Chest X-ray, PA view. Patient: 46 years old, sex F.
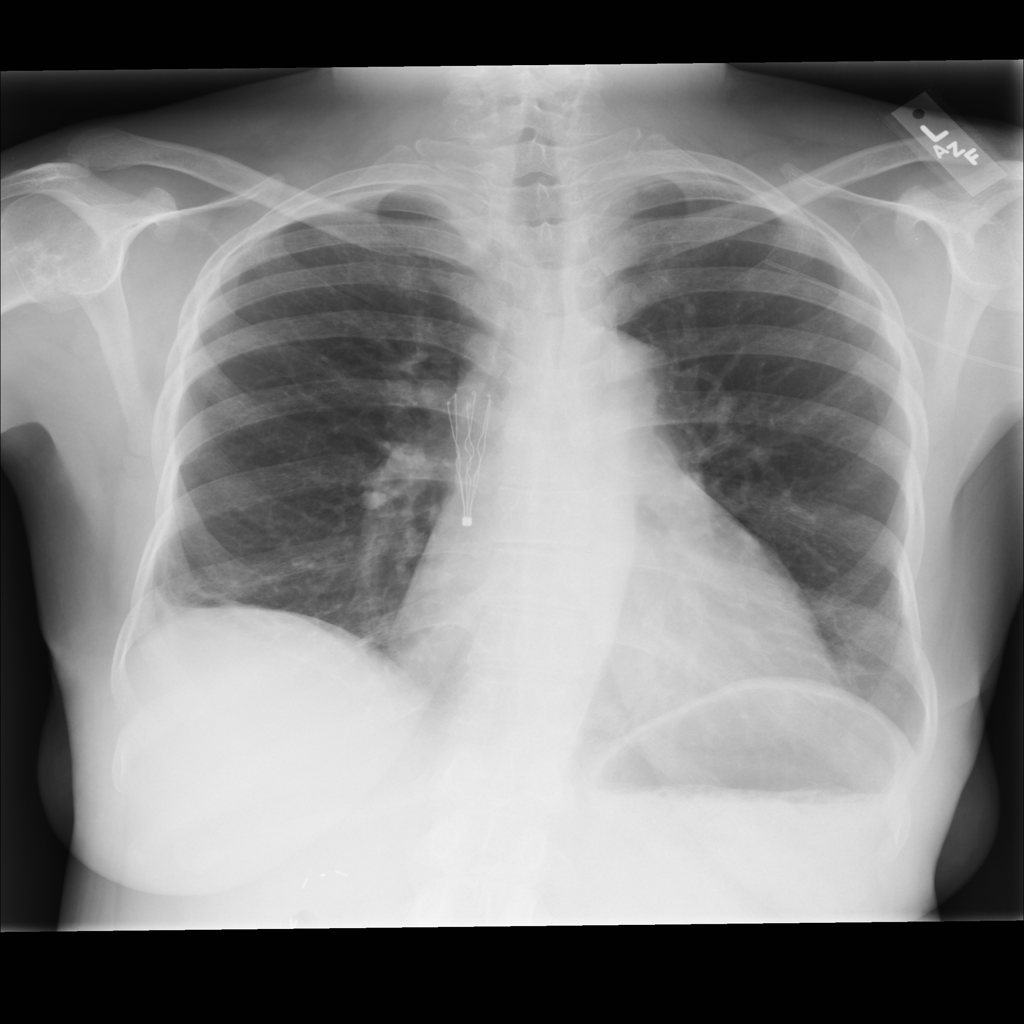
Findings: No Finding